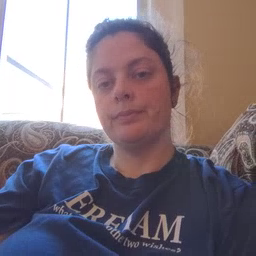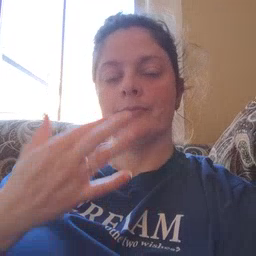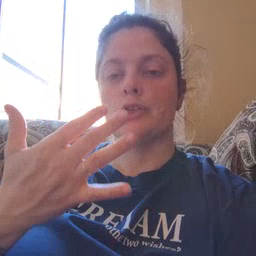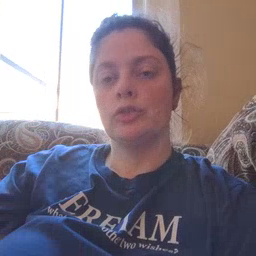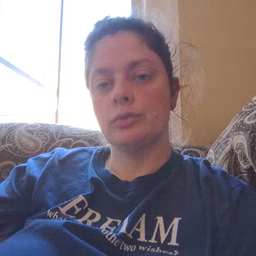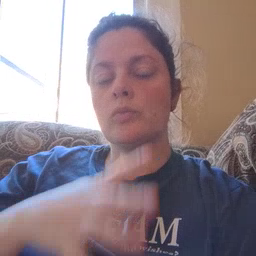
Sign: finger